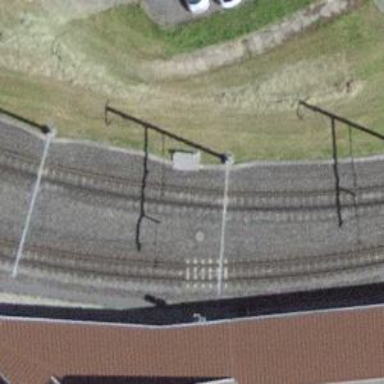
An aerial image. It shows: Narrow-gauge railway track with electrified contact line. The railway has one track.